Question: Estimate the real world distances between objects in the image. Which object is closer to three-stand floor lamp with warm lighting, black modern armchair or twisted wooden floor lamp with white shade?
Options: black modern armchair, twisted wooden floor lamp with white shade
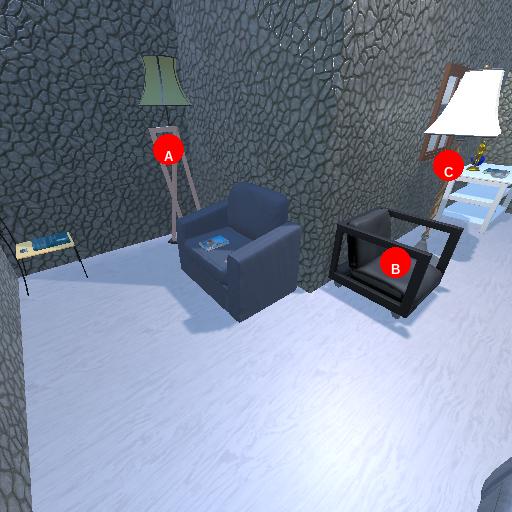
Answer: black modern armchair